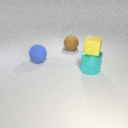
large cyan metal cylinder to the right of large blue rubber sphere